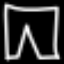
Label: pants